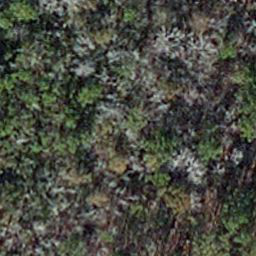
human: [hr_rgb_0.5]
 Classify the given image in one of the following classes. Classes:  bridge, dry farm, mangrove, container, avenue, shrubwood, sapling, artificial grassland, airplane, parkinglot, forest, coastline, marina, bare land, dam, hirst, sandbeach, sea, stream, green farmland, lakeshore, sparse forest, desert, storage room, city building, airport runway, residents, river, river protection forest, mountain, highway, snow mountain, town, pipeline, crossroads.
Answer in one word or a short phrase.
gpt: sapling